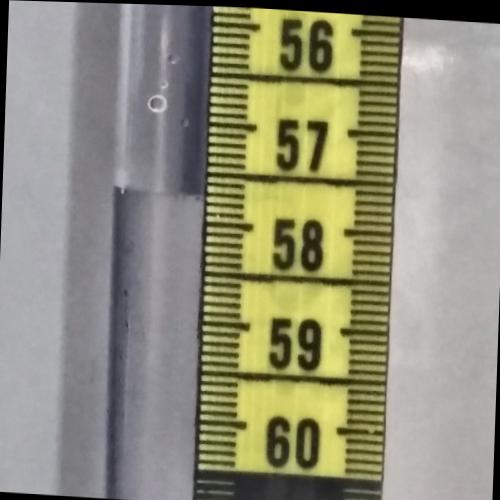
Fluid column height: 57.7 cm